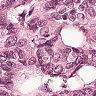
Metastatic tissue present: yes